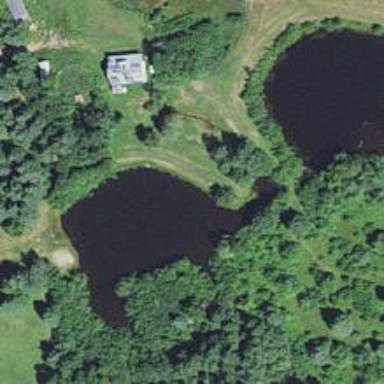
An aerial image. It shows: Serene pond surrounded by nature.